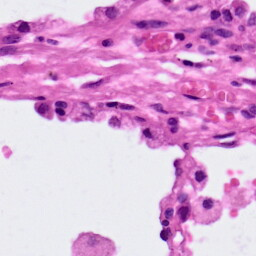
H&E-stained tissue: Lung